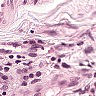
Metastatic tissue present: no